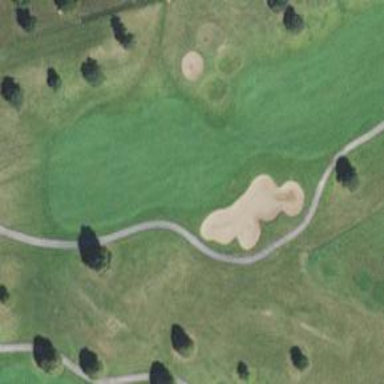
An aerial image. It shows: Golf hole.